Interaction volume radius: 10 \u00c5
Interaction volume height: 45 \u00c5
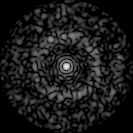
Disorder parameter: 0.8339